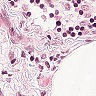
Metastatic tissue present: no